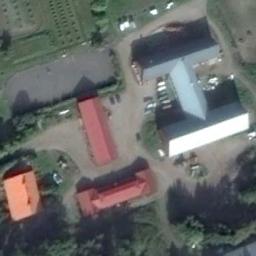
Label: palace